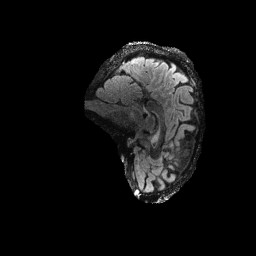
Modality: FLAIR
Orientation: sagittal
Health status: ill
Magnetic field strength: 3 T